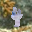
Label: 4